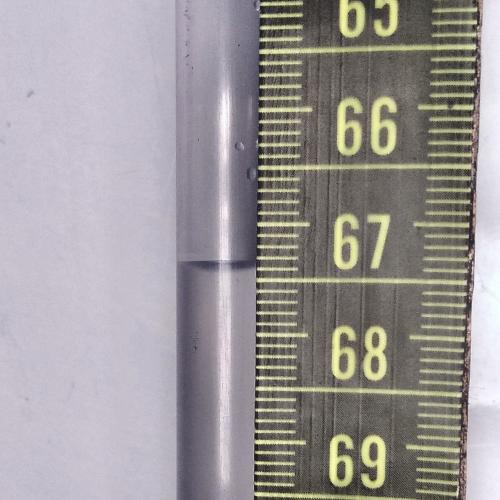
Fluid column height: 67.4 cm